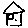
Label: house